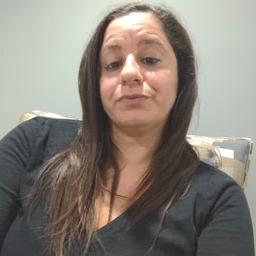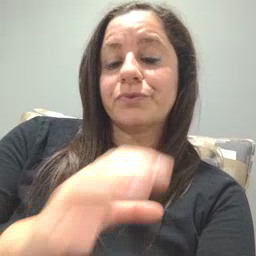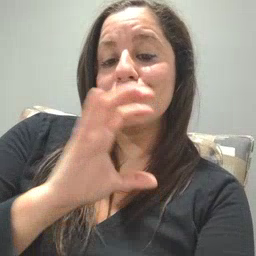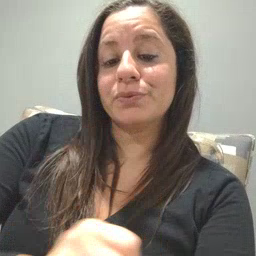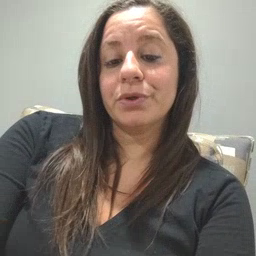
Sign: old